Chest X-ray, PA view. Patient: 60 years old, sex M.
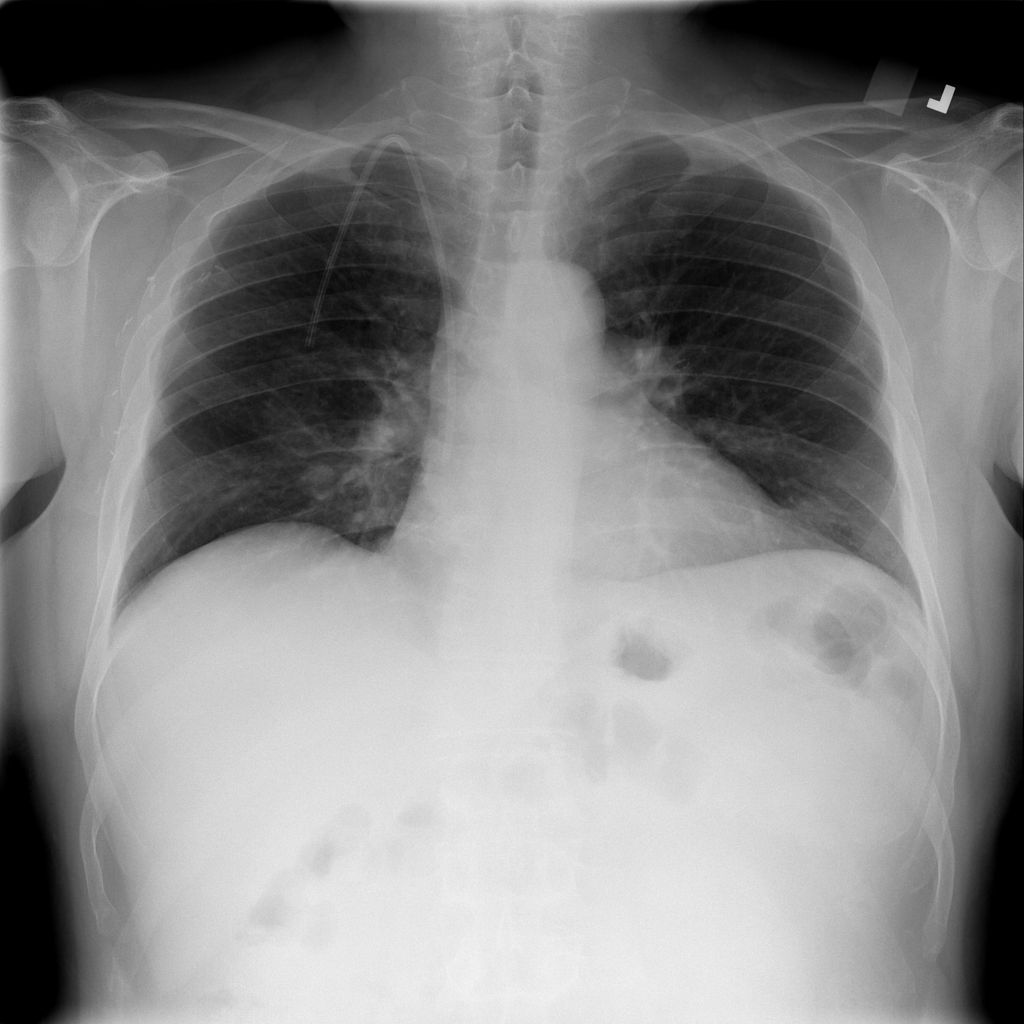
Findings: No Finding